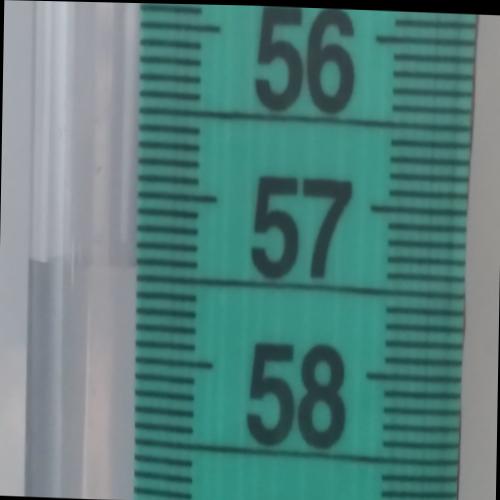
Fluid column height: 57.4 cm